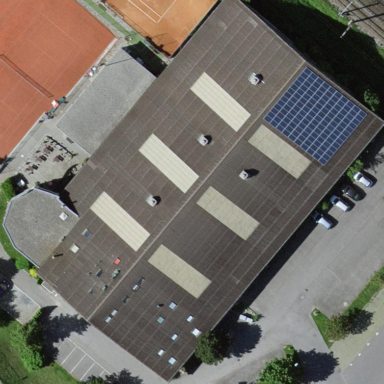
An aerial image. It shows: Sports centre building.